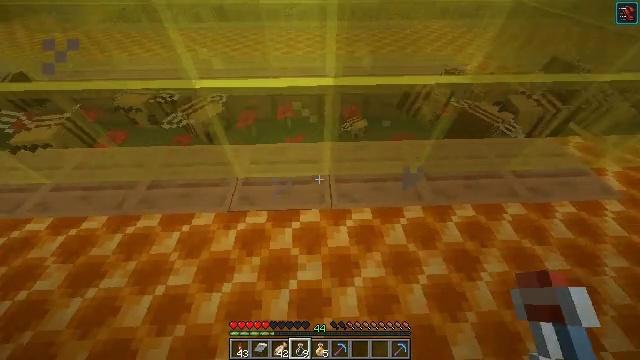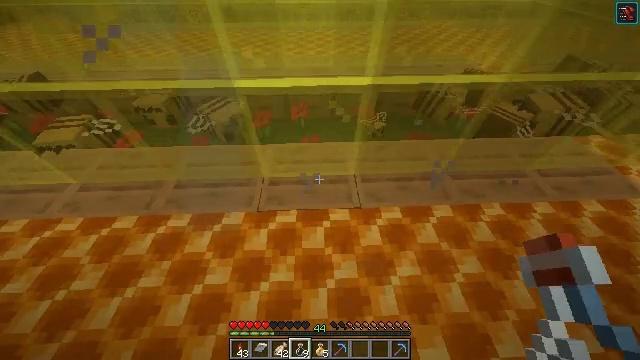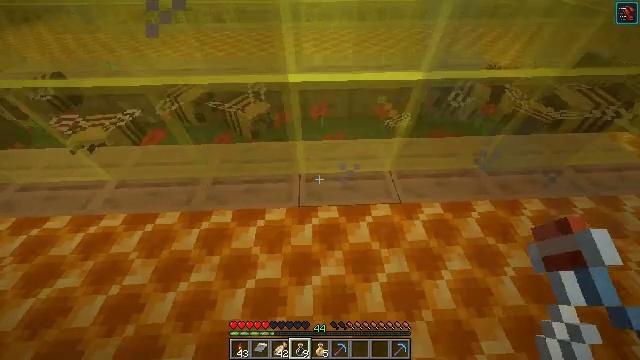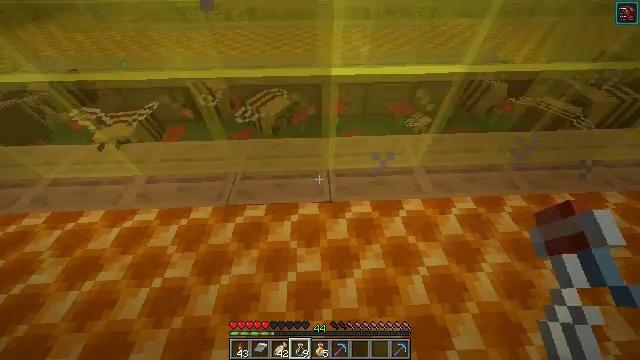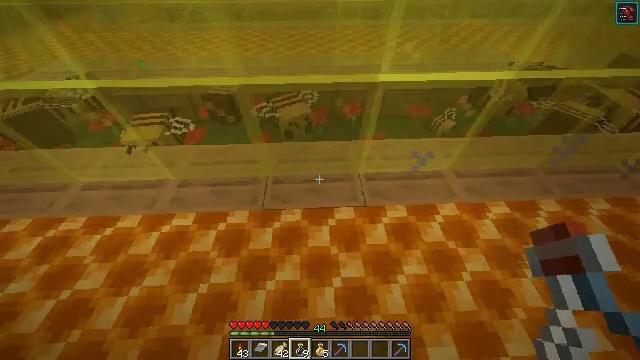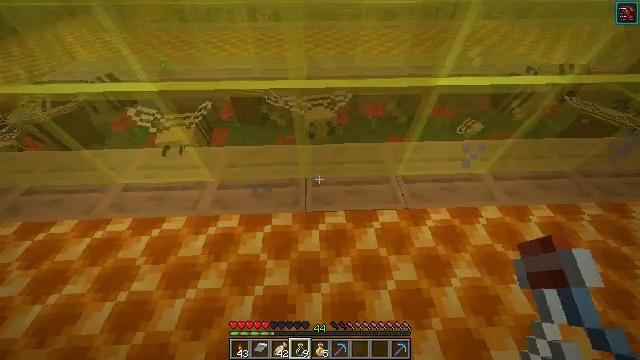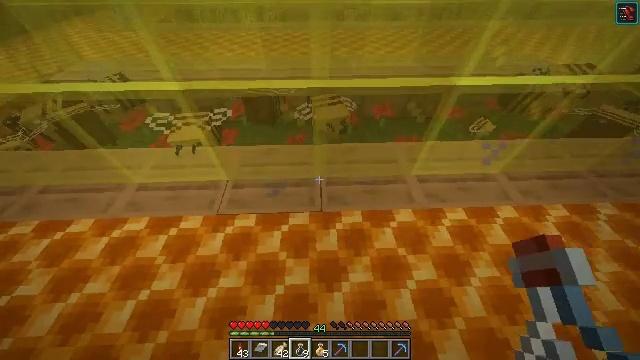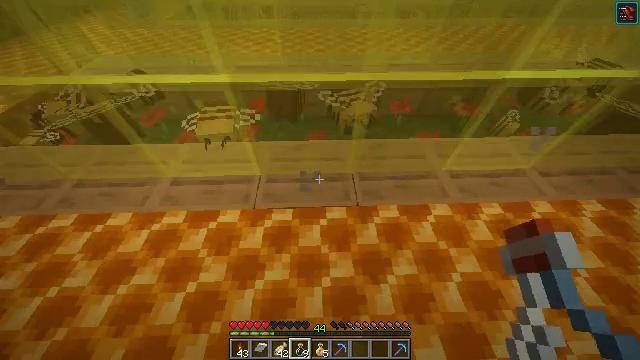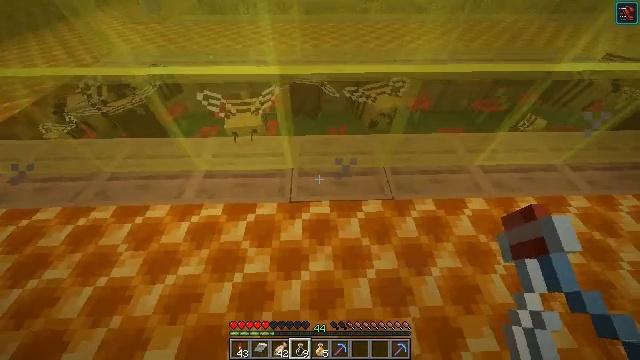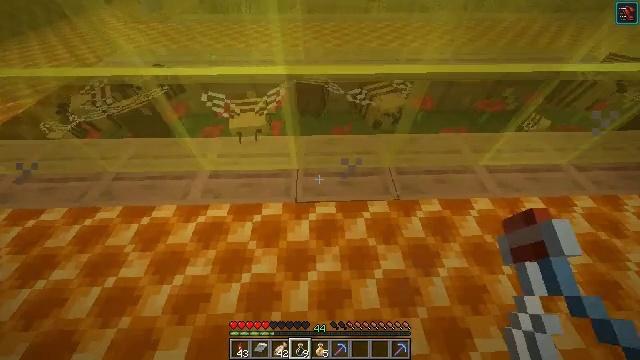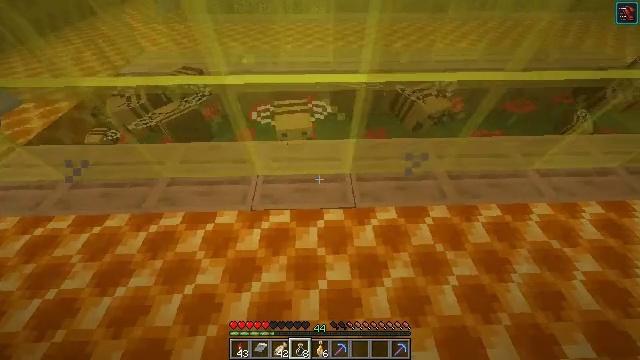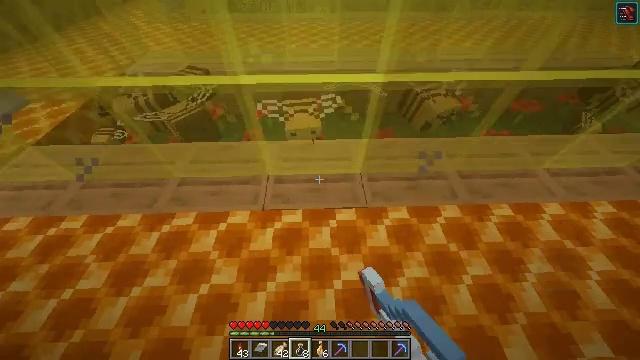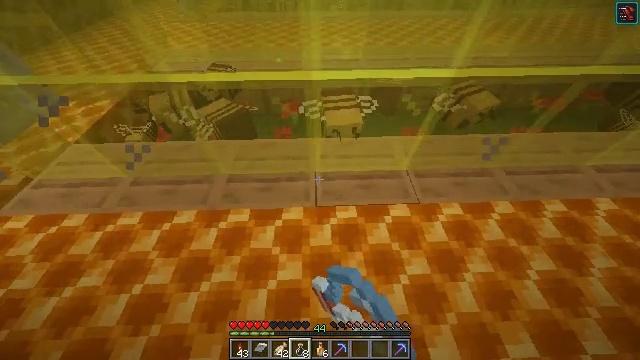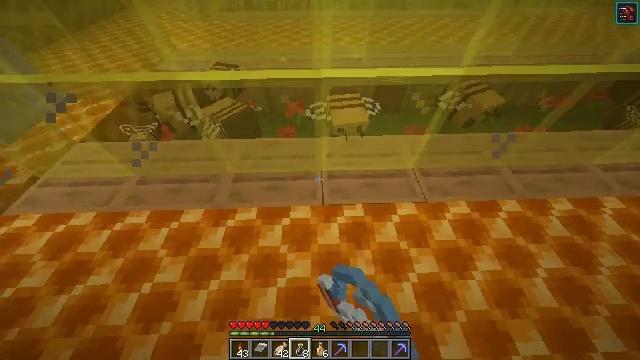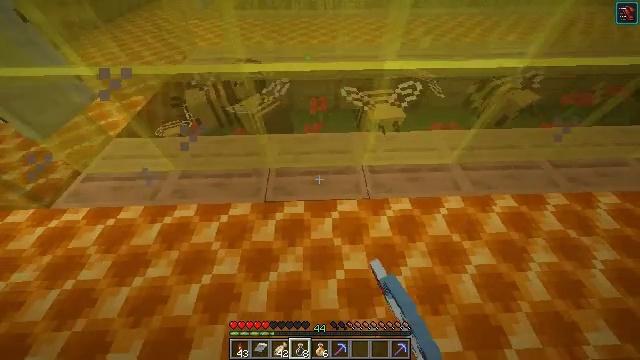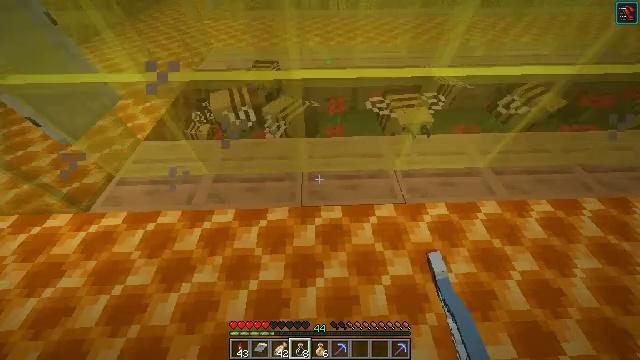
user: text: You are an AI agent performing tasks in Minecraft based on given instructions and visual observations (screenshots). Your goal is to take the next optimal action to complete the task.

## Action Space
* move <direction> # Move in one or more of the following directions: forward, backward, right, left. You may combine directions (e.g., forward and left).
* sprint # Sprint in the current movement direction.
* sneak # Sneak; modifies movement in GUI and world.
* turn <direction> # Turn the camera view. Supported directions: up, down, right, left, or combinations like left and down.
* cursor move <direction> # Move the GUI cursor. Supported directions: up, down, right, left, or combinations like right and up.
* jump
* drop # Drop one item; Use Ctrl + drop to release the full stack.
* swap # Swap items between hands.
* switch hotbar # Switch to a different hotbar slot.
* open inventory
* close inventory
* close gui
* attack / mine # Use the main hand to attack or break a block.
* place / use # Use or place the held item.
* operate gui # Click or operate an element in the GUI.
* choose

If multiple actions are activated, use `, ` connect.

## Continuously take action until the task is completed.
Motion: motion action
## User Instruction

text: Use honey bottles to craft a honey block.
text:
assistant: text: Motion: move left, use / place
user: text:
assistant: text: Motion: move left, use / place
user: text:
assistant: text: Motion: move left, use / place
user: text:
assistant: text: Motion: move left, use / place
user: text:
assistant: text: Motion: move left, use / place
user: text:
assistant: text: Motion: move left, use / place
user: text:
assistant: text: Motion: move left, use / place
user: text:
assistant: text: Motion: move left, use / place
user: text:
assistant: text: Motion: move left, use / place
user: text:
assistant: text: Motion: move left, use / place
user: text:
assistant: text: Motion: move left, use / place
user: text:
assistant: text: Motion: move left, use / place
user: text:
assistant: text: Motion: move left, use / place
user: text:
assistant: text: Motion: move left, use / place
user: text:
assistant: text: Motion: move left, use / place
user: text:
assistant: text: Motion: move left, use / place
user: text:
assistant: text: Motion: move left, use / place
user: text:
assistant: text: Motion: move left, use / place
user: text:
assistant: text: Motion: move left, use / place
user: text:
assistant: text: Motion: move left, use / place
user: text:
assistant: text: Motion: move left, use / place
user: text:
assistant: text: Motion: move left, use / place
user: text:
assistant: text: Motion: use / place
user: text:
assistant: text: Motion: use / place
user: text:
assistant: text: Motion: use / place
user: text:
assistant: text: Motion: use / place
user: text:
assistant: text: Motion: turn left and up
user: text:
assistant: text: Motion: turn left and up
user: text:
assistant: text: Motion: turn left and up
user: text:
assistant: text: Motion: turn left and up